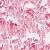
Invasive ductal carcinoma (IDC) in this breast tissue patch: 0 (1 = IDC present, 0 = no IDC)